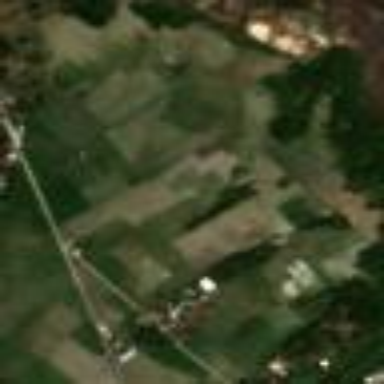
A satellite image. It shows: Farmland with flooded rice crops.